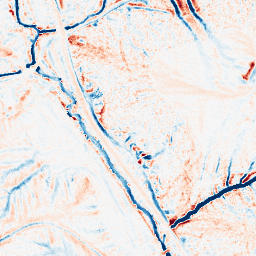
Category: edge_preserving
Decomposition family: median
Decomposition parameters: size: 11
Upsampling method: sinc_hamming
Upsampling parameters: scale: 2
kernel_size: 8
Upsampling scale: 2